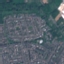
Land use / land cover class: Residential